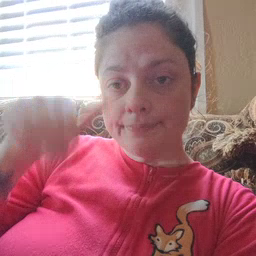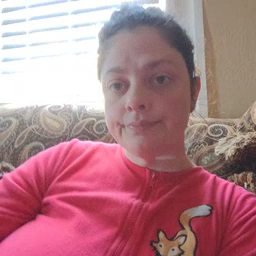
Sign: donkey